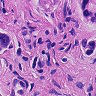
Metastatic tissue present: yes